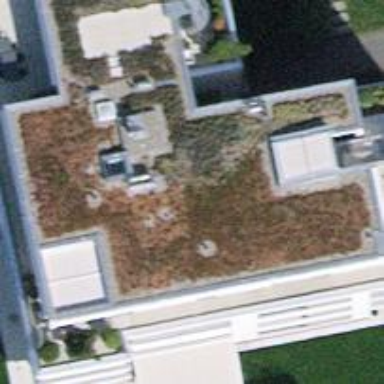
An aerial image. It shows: Flat roof forming part of building.